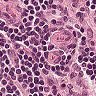
Metastatic tissue present: no